Question: I need to add my XML tree before a closing node, I just can't seem to find the solution.The sample below in the red block just needs to move above the '</quiz>' node.

This is my XML code done in PHP which creates the above section of XML in the red block.
'''
$xml = simplexml_load_file('quiz.xml');
$questionLoad = $xml->addChild('question');
$textQue = $questionLoad->addChild('text', $que);
$optionNode = $questionLoad->addChild('option');
$ans1 = $optionNode->addChild('text', $answer1);
$score = $optionNode->addChild('score', $score1);
$explain = $optionNode->addChild('explanation');
$expl1 = $explain->addChild('text', $explanation1);
$xml->asXML('quiz.xml');
'''
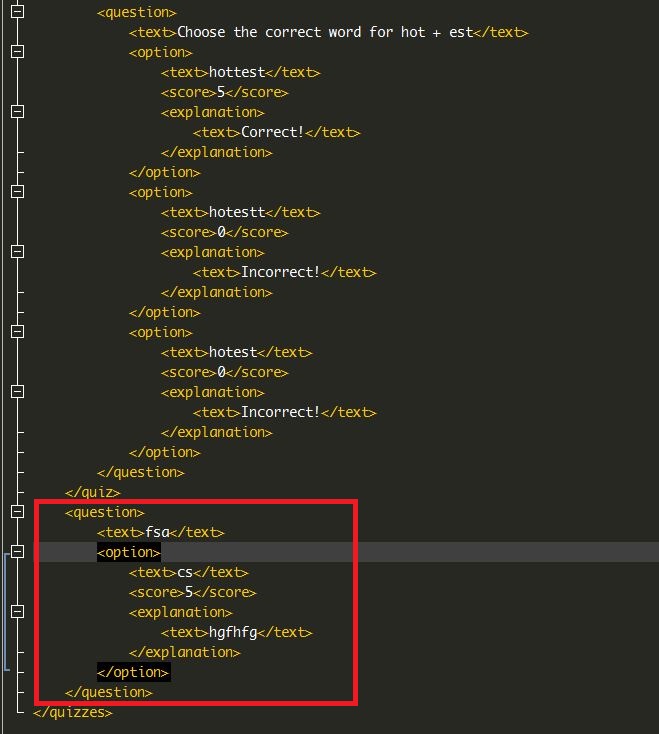
Answer: For a given input 'quiz.xml' with the contents of
'''
<?xml version="1.0"?>
<quizzes>
<quiz>
<question>
<text>Choose the correct word for hot + est</text>
<option>
<text>hottest</text>
<score>5</score>
<explanation>
<text>Correct!</text>
</explanation>
</option>
<option>
<text>hotestt</text>
<score>0</score>
<explanation>
<text>Incorrect!</text>
</explanation>
</option>
<option>
<text>hotest</text>
<score>0</score>
<explanation>
<text>Incorrect!</text>
</explanation>
</option>
</question>
</quiz>
</quizzes>
'''
the following PHP adapted from your code
'''
<?php
$que = 'fsa';
$answer1 = 'cs';
$score1 = 5;
$explanation1 = 'hgfhfg';
$xml = simplexml_load_file('quiz.xml');
$questionLoad = $xml->children()[0]->addChild('question');
$textQue = $questionLoad->addChild('text', $que);
$optionNode = $questionLoad->addChild('option');
$ans1 = $optionNode->addChild('text', $answer1);
$score = $optionNode->addChild('score', $score1);
$explain = $optionNode->addChild('explanation');
$expl1 = $explain->addChild('text', $explanation1);
$xml->asXML('quiz.xml');
'''
produces the wanted result 'quiz.xml' of
'''
<?xml version="1.0"?>
<quizzes>
<quiz>
<question>
<text>Choose the correct word for hot + est</text>
<option>
<text>hottest</text>
<score>5</score>
<explanation>
<text>Correct!</text>
</explanation>
</option>
<option>
<text>hotestt</text>
<score>0</score>
<explanation>
<text>Incorrect!</text>
</explanation>
</option>
<option>
<text>hotest</text>
<score>0</score>
<explanation>
<text>Incorrect!</text>
</explanation>
</option>
</question>
<question><text>fsa</text><option><text>cs</text><score>5</score><explanation><text>hgfhfg</text></explanation></option></question></quiz>
</quizzes>
'''